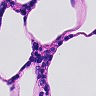
Metastatic tissue present: no